Interaction volume radius: 5 \u00c5
Interaction volume height: 25 \u00c5
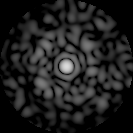
Disorder parameter: 0.7924